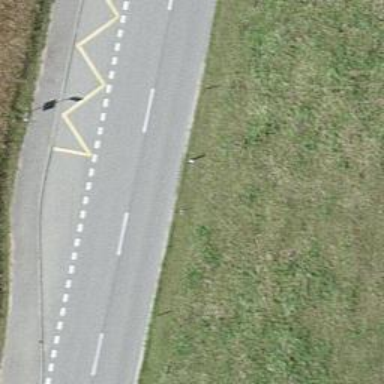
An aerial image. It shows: Public transport stop position.